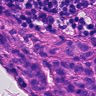
Metastatic tissue present: yes